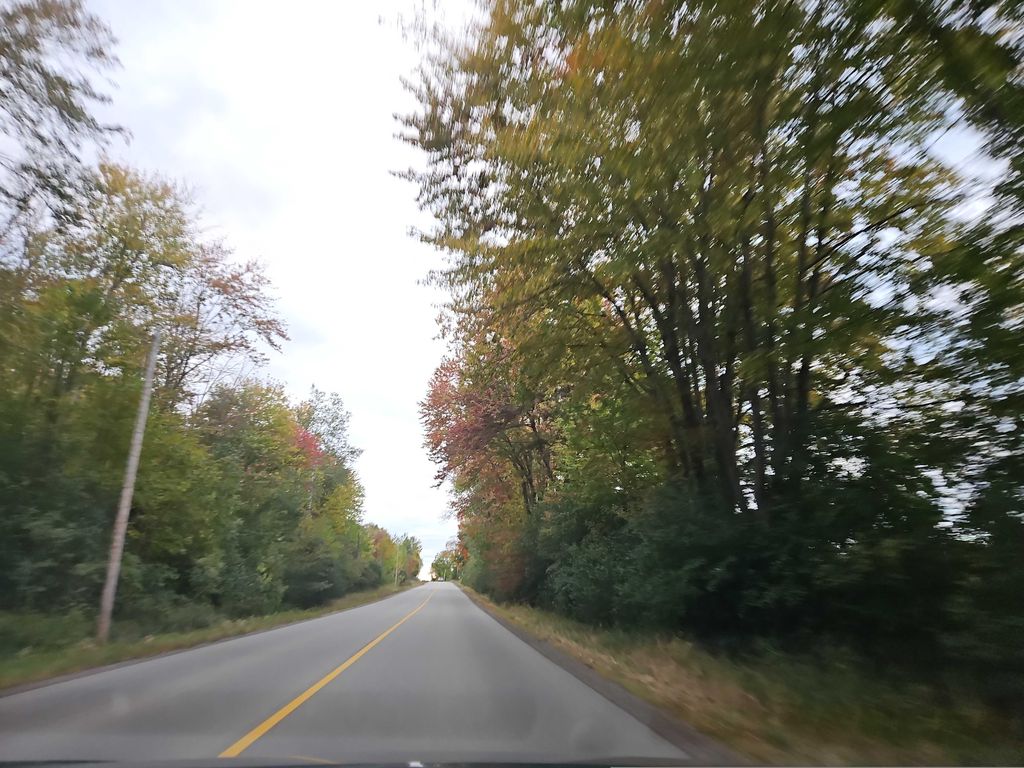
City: kitchener-waterloo